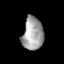
Tissue: prostate
Cell type: Fibroblasts
Senescence score: 0.7268
Nuclear area (px): 671
Mean DAPI intensity: 162.389